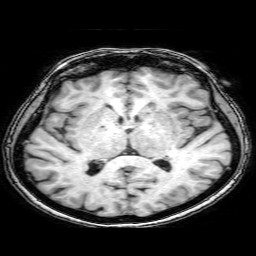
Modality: T1w
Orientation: coronal
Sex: female
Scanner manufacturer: philips
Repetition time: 0.008055 s
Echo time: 0.00368 s